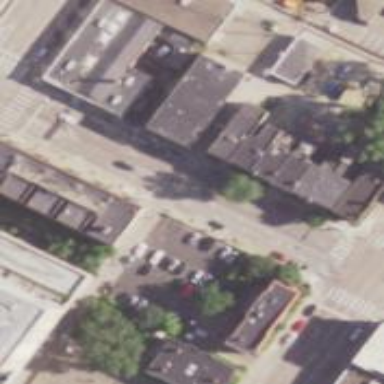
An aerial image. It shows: Alleyway designated as service road.